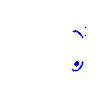
Particle: electron